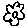
Label: flower